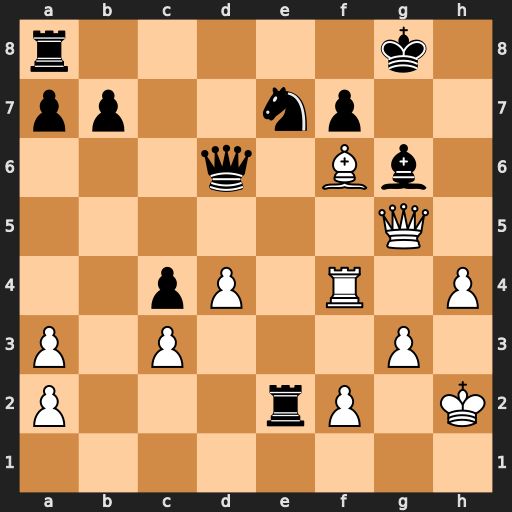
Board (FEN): r5k1/pp2np2/3q1Bb1/6Q1/2pP1R1P/P1P3P1/P3rP1K/8
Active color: w
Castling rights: -
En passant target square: -
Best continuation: Qh6 Qxf6 Rxf6